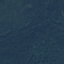
Land use / land cover: Forest